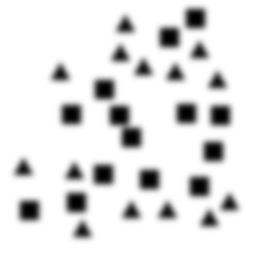
Squares: 14
Triangles: 14
Stars: 0
Total shapes: 28